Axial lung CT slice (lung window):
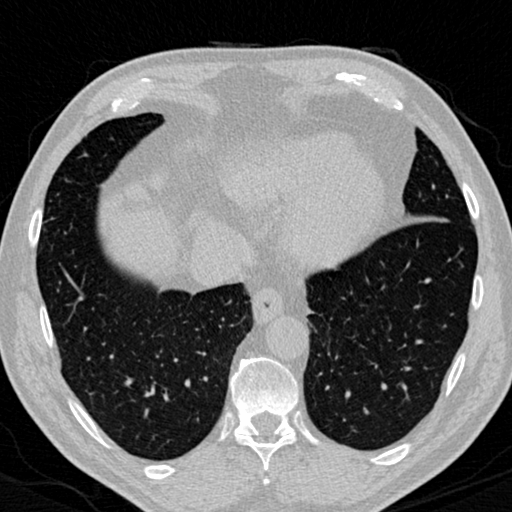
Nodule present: no